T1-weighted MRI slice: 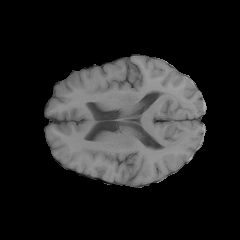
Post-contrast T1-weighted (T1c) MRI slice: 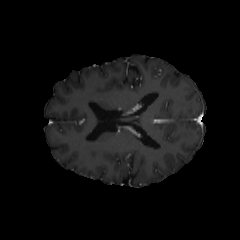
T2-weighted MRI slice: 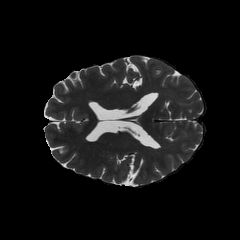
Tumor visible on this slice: no